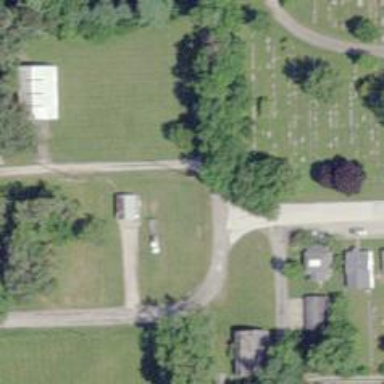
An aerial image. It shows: Alley classified as service road.